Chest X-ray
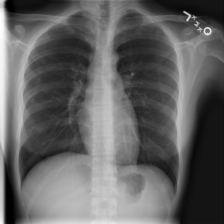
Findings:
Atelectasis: negative
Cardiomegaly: negative
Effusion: negative
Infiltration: negative
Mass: negative
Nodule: negative
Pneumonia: negative
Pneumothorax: negative
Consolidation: negative
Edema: negative
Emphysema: negative
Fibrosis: negative
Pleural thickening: negative
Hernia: negative